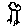
Label: tree